Field crop: maize
Growth stage: 2
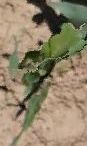
Species: maize